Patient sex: M
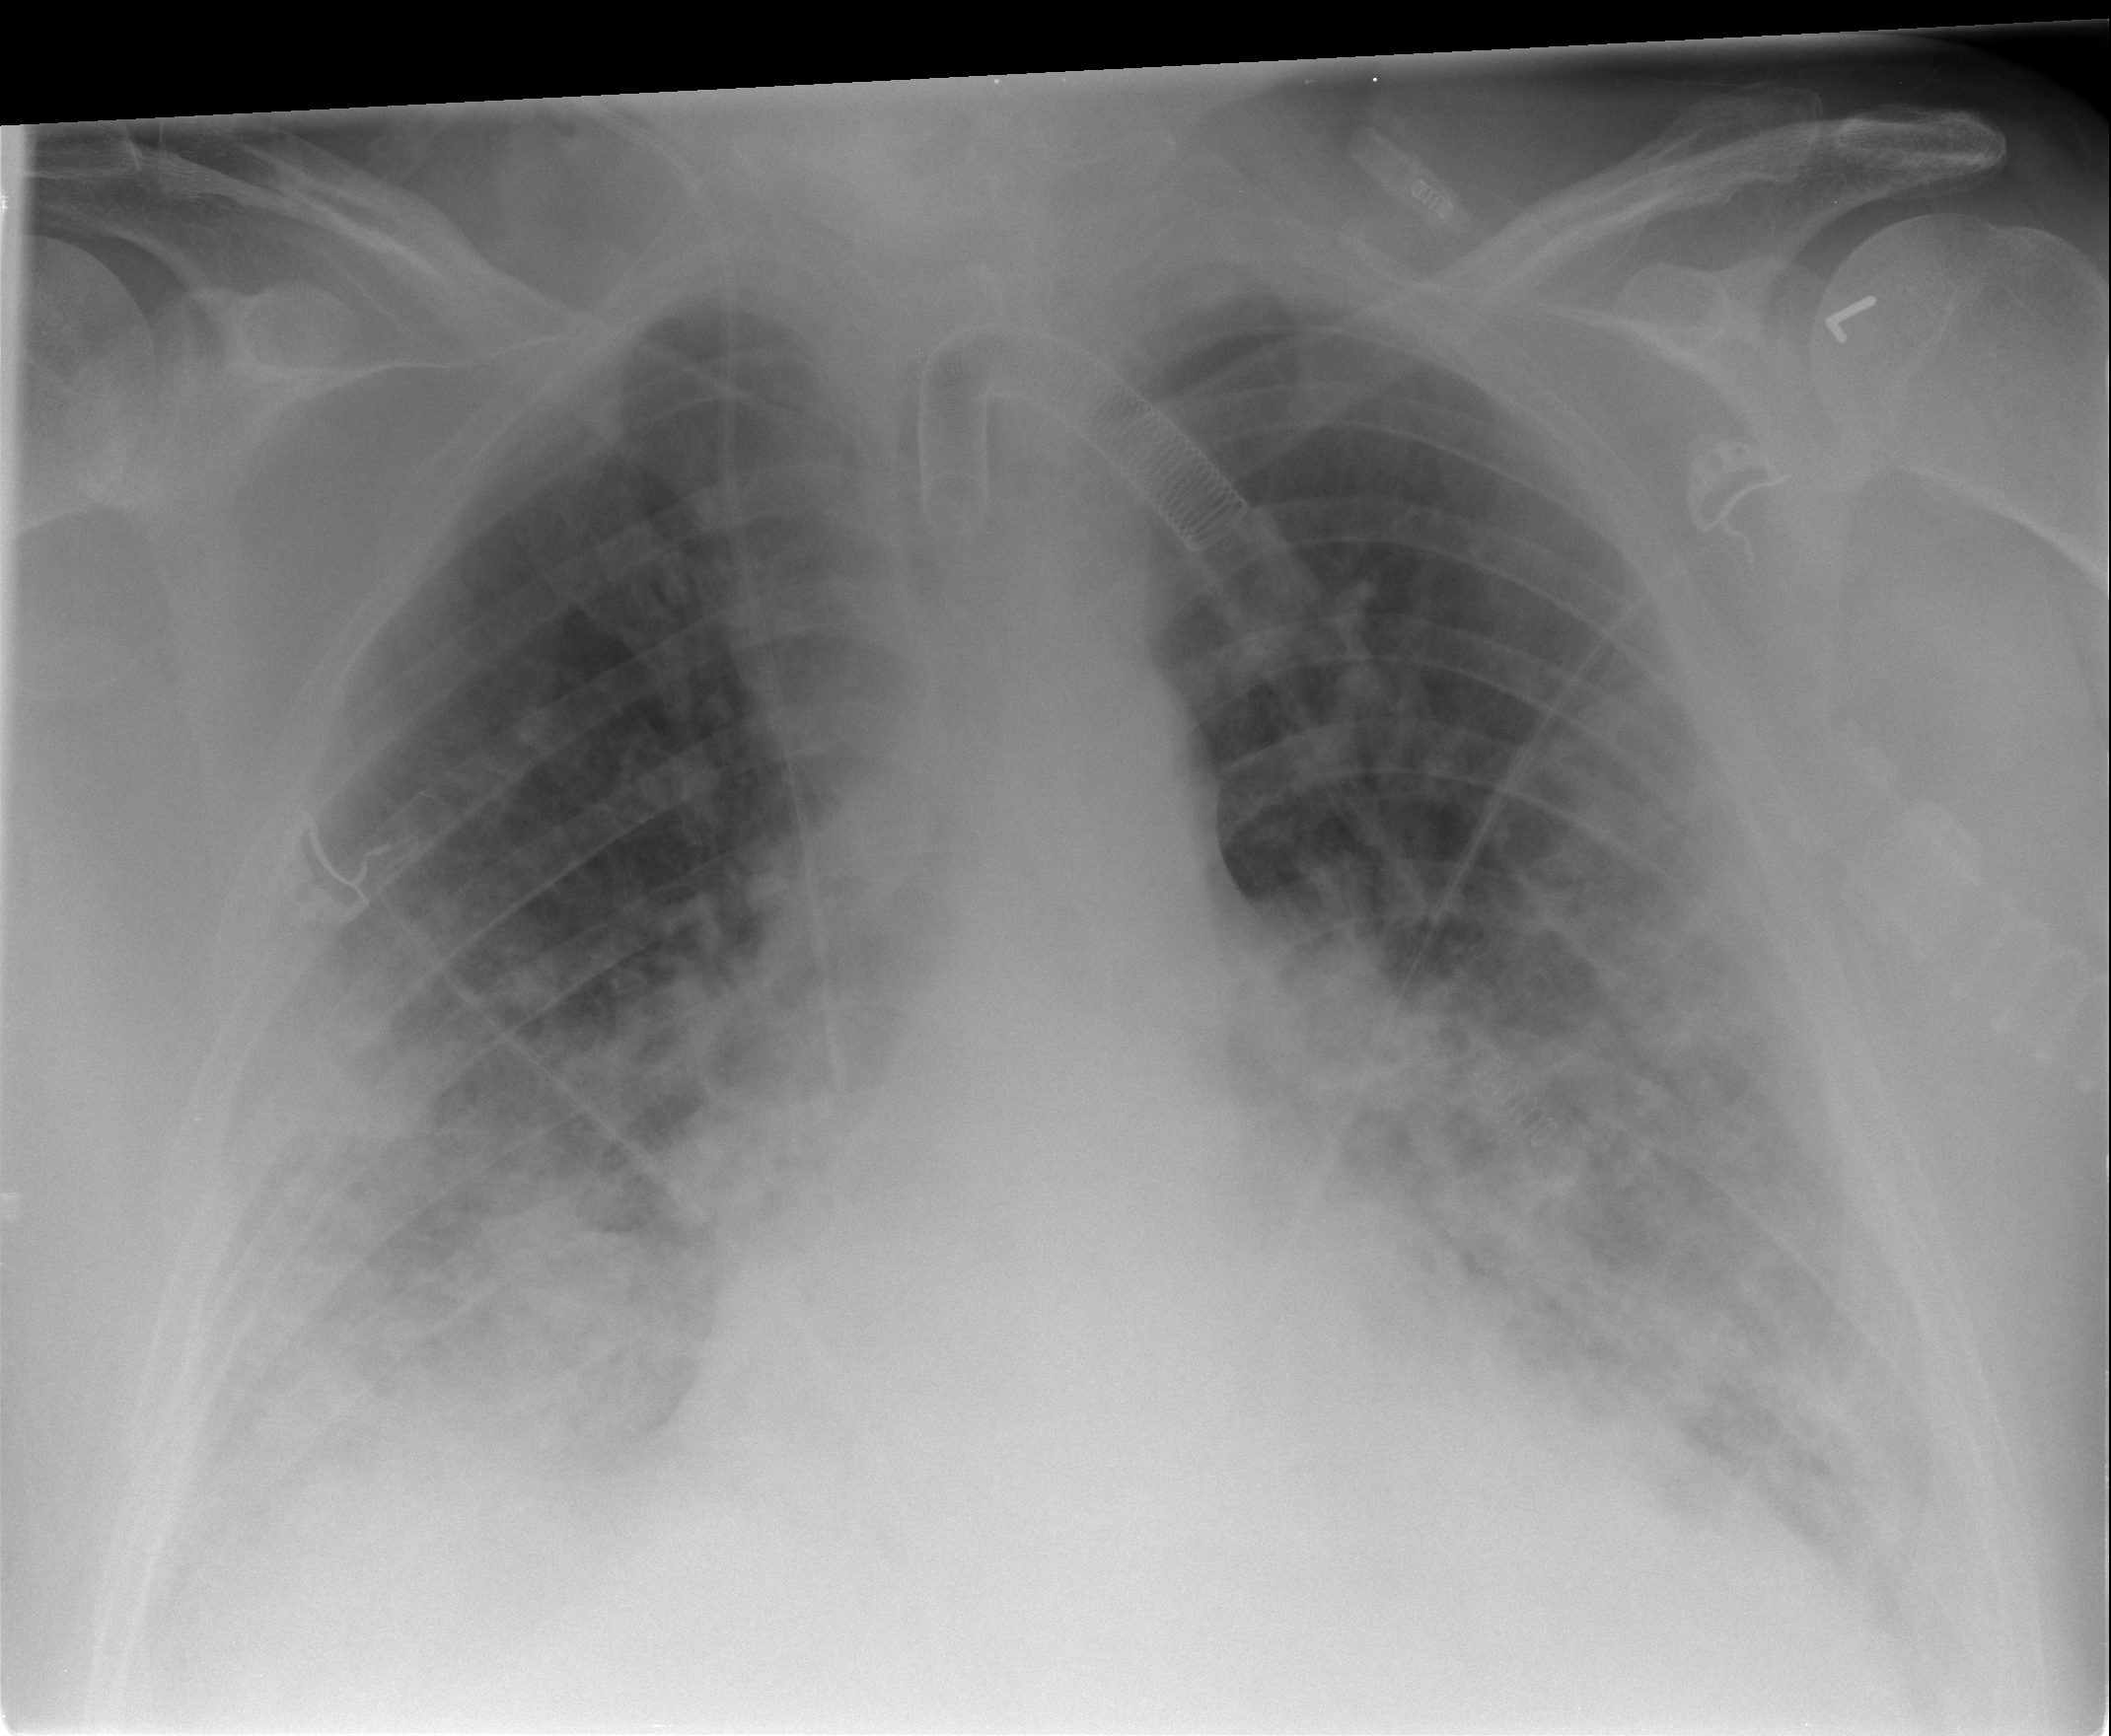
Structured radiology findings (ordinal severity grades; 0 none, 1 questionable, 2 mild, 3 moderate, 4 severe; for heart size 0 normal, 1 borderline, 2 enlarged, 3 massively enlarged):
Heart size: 2
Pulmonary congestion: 3
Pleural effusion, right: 2
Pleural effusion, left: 2
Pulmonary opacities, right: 3
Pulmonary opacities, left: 3
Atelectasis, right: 2
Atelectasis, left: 2